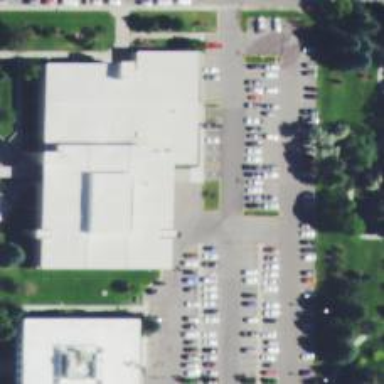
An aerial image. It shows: Parking space is available.